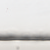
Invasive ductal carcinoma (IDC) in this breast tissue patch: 0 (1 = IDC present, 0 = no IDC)